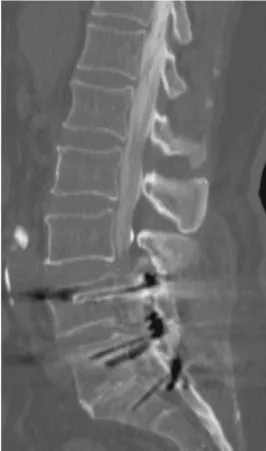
Advanced imaging findings on presentation. Mid-sagittal.
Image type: radiology (ct)